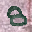
Label: 8